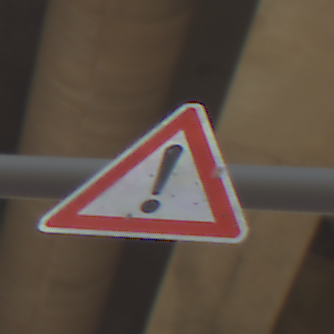
Verkehrszeichen: Gefahrenstelle
Umgebung: Roofed, Beach
Tageszeit: Midday
Wetter: Overcast
Licht: Natural
Jahreszeit: NotSpecified
Kontrast: LowContrast